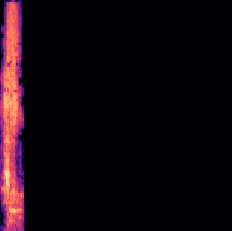
Sound class: Person sneeze